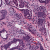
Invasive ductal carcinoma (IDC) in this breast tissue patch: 0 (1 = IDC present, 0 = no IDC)